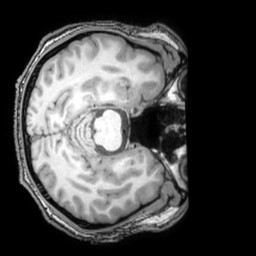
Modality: T1w
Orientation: axial
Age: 29
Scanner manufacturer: philips
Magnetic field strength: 3 T
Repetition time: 0.007 s
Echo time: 0.003501 s